Field crop: maize
Growth stage: 2
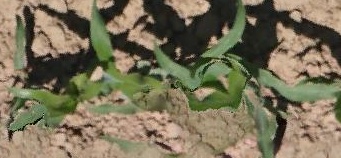
Species: maize